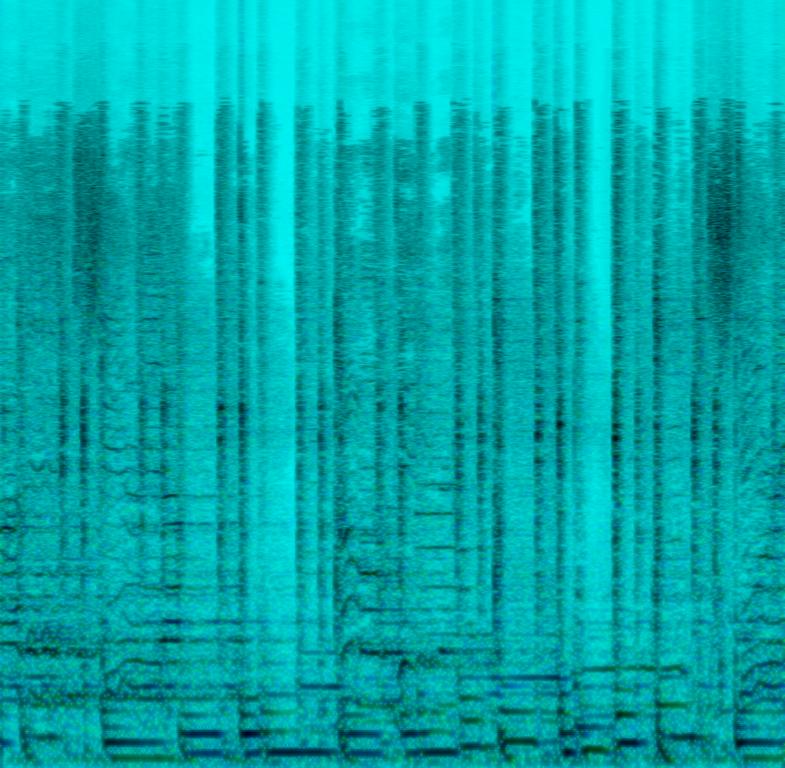
This is a rocksteady/proto-reggae music piece. There is a male vocalist singing in a relaxed manner. The electric guitar and the bass guitar is playing a groovy melody while occasional synth sounds from the keyboard can be heard. The rhythmic background consists of a slow tempo reggae acoustic drum beat. The atmosphere is chill. This piece could be used in the soundtrack of a summertime movie taking place on a tropical island.